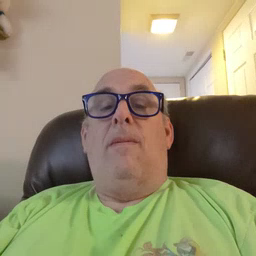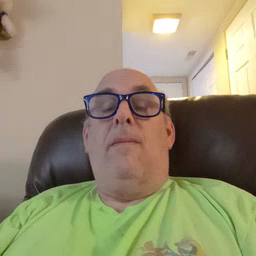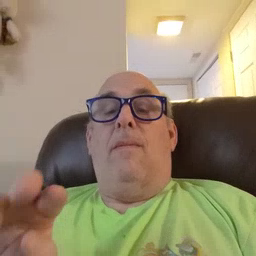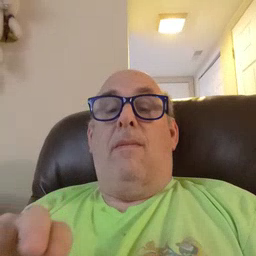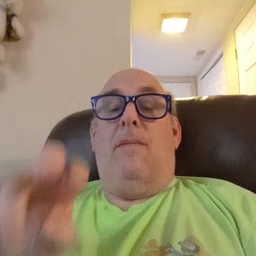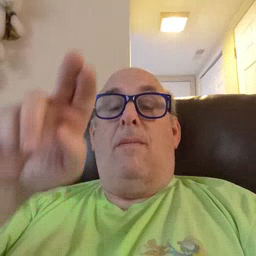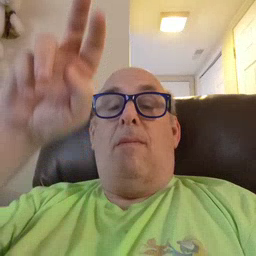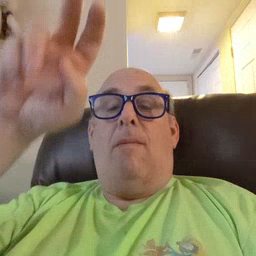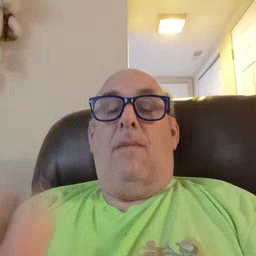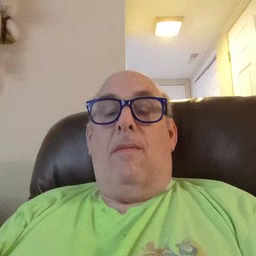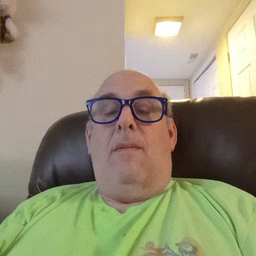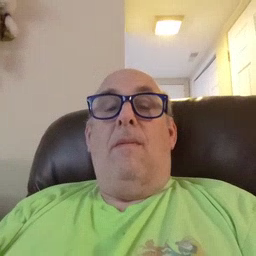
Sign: stairs